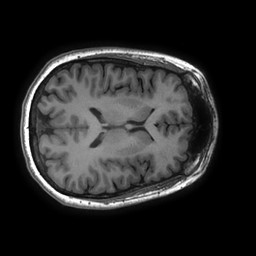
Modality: T1w
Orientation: axial
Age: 25
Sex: female
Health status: healthy
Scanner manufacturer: ge
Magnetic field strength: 3 T
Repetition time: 0.0083 s
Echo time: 0.003104 s